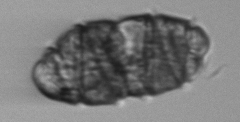
Label: Margalefidinium